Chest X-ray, PA view. Patient: 62 years old, sex M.
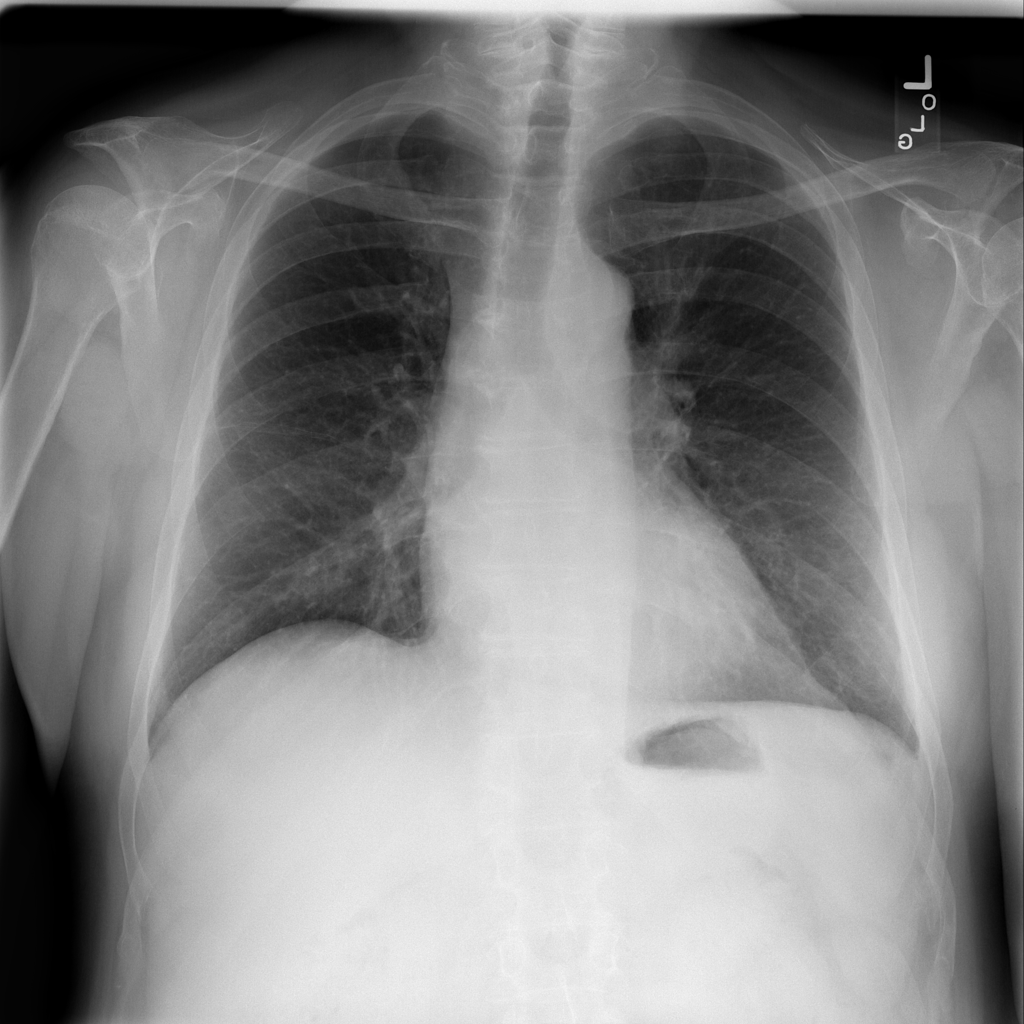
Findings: No Finding